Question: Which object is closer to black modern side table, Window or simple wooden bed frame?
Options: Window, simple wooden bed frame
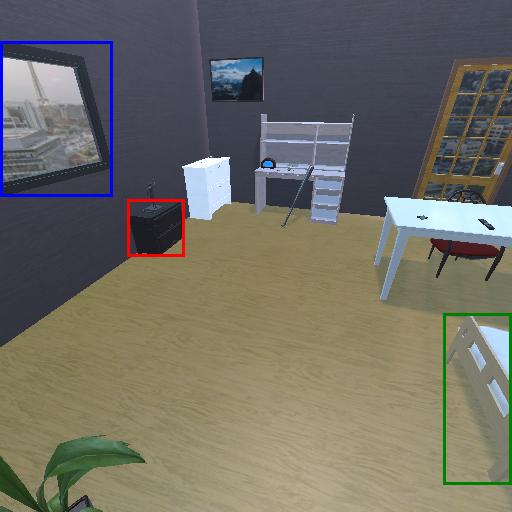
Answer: Window